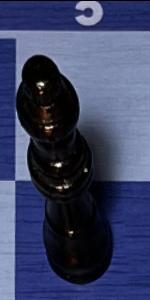
Label: Queen_Black